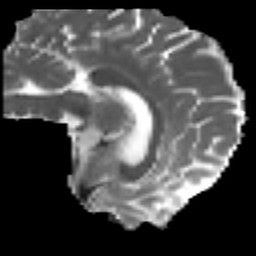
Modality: MD
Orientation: sagittal
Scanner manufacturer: ge
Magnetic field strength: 3 T
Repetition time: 7.98 s
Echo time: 0.0701 s